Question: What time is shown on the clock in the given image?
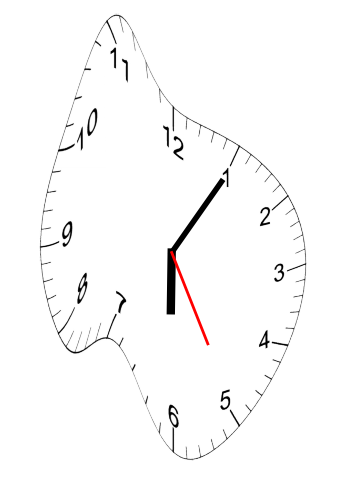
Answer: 06:05:25